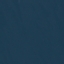
Land use / land cover: SeaLake